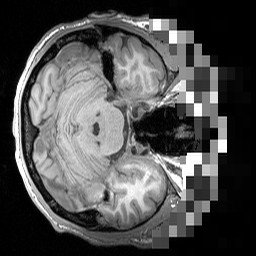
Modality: T1w
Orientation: axial
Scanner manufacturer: siemens
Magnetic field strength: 3 T
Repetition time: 1.5 s
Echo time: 0.00291 s